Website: bh-photo
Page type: store-pickup
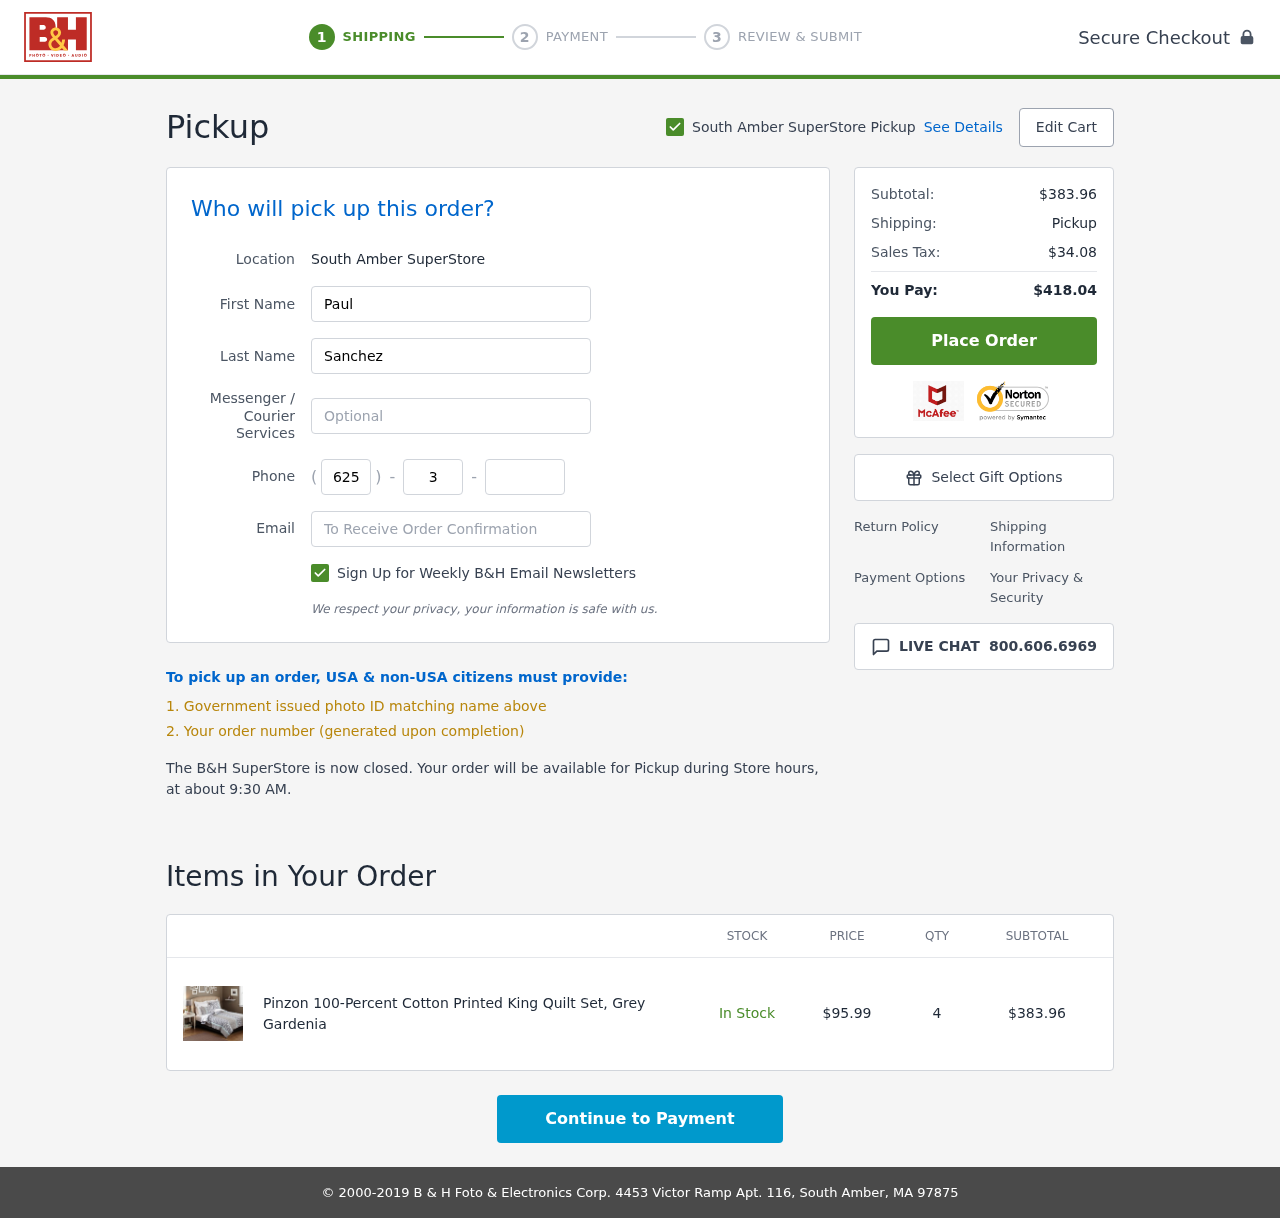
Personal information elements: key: PII_EMAIL
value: paul_sanchez@hotmail.com
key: PII_FIRSTNAME
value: Paul
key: PII_LASTNAME
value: Sanchez
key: PII_LOCATION1_CITY
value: South Amber SuperStore Pickup
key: PII_LOCATION1_CITY
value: South Amber SuperStore
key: PII_PHONE_AREA
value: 625
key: PII_PHONE_PREFIX
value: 344
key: PII_PHONE_SUFFIX
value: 1776
Product elements: key: PRODUCT1_NAME
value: Pinzon 100-Percent Cotton Printed King Quilt Set, Grey Gardenia
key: PRODUCT1_PRICE
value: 95.99
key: PRODUCT1_QUANTITY
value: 4
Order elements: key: ORDER_SUBTOTAL
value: $383.96
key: ORDER_TAX
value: $34.08
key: ORDER_TOTAL
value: $418.04